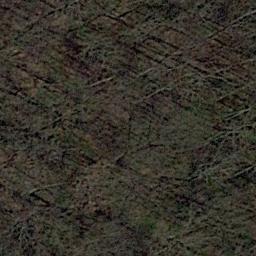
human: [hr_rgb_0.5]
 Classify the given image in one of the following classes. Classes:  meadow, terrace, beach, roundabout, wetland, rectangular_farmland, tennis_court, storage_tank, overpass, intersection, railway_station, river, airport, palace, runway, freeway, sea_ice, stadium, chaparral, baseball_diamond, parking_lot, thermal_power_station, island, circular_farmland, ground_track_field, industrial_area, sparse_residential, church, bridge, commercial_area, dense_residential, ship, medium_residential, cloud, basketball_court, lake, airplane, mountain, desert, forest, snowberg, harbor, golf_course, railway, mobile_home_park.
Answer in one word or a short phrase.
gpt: forest